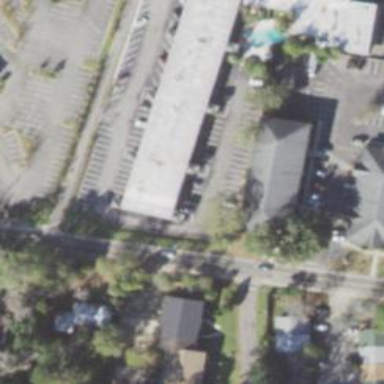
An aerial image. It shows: Hotel building that serves as motel for tourists.